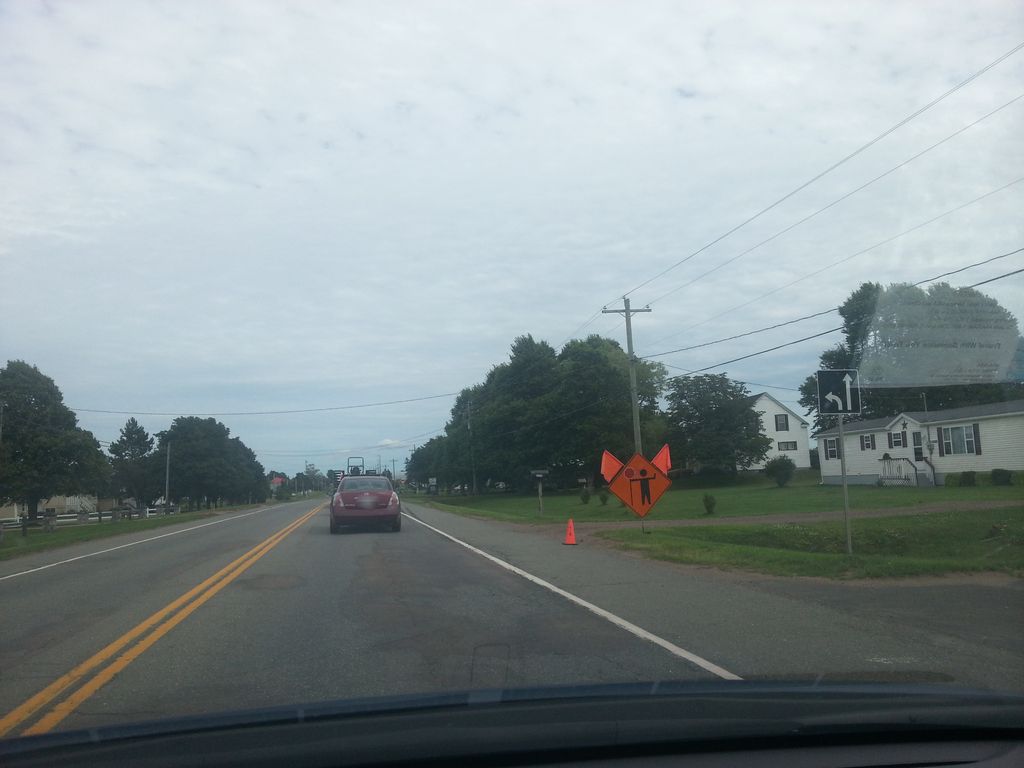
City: charlottetown